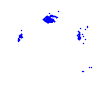
Particle: pion